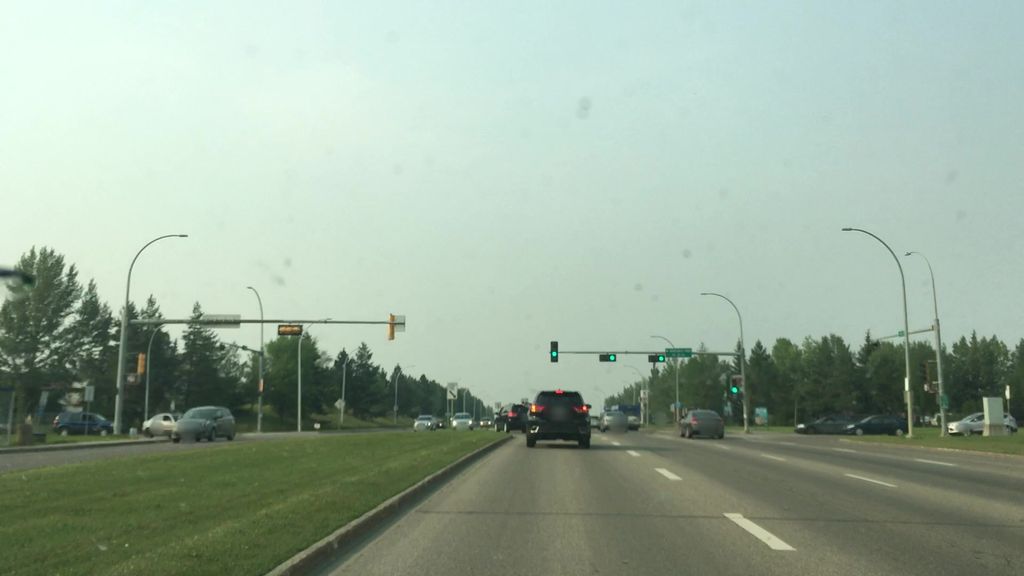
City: edmonton